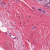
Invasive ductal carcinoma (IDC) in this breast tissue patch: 0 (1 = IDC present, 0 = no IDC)